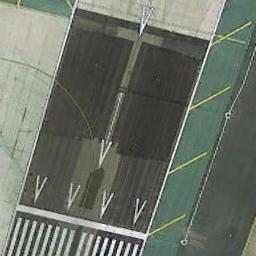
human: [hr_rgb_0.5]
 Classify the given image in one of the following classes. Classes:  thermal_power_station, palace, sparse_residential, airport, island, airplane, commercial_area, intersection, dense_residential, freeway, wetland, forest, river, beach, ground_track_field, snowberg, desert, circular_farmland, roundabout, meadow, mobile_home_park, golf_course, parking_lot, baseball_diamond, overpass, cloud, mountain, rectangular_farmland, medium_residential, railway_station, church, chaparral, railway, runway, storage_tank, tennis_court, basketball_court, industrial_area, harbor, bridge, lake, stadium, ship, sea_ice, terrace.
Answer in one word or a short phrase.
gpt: runway